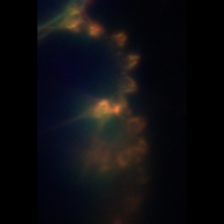
Taxon: Asterionellopsis
Group: Diatoms